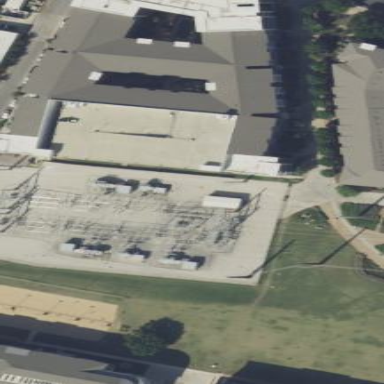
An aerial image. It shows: Outdoor distribution-level power substation enclosed by fence.